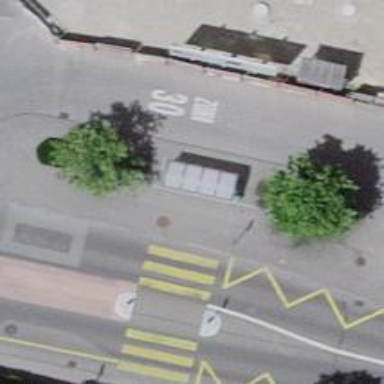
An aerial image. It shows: Bus stop with sheltered platform for public transport.